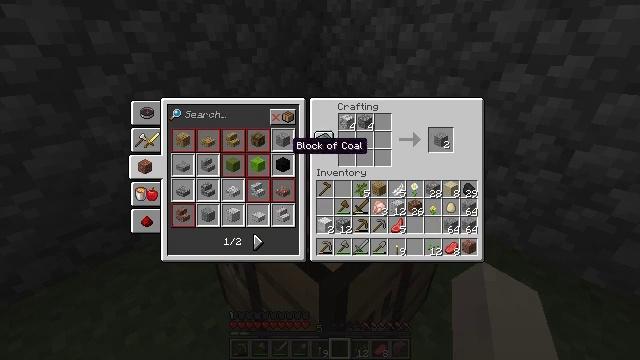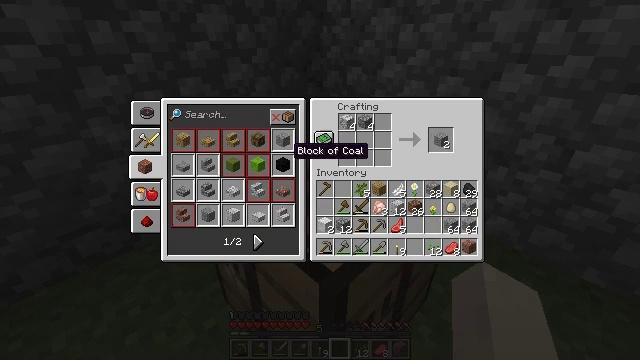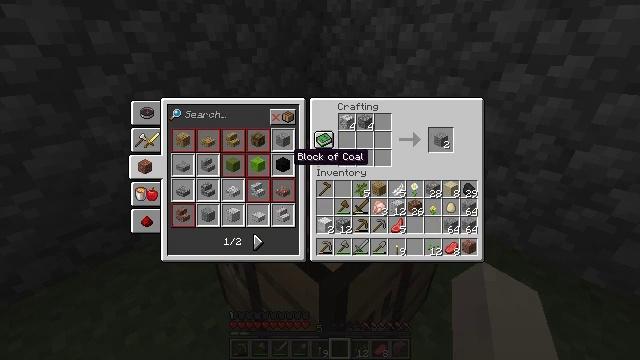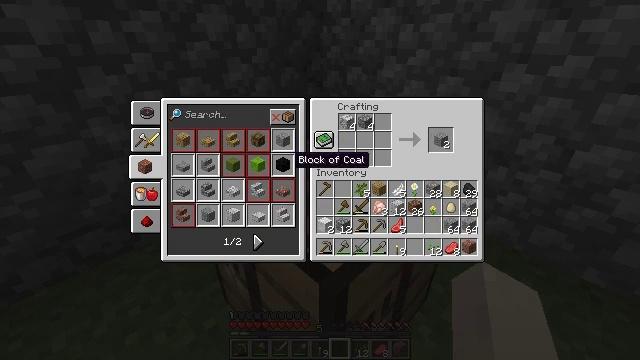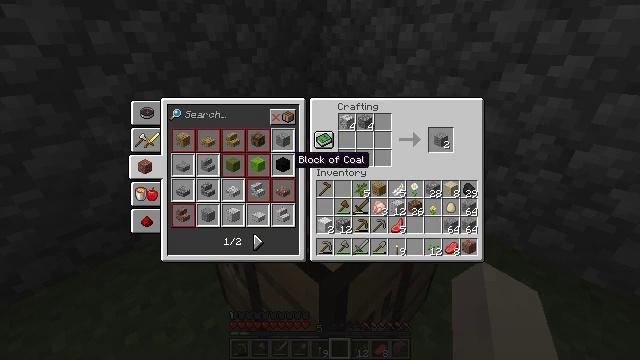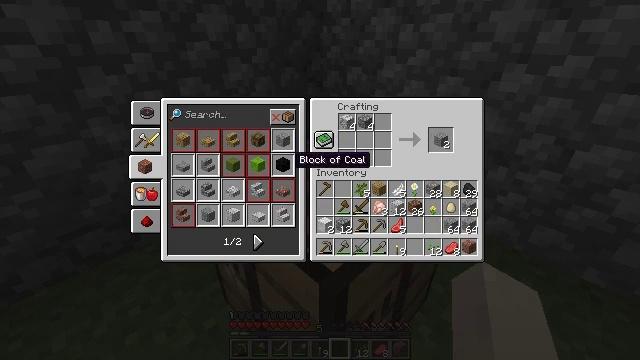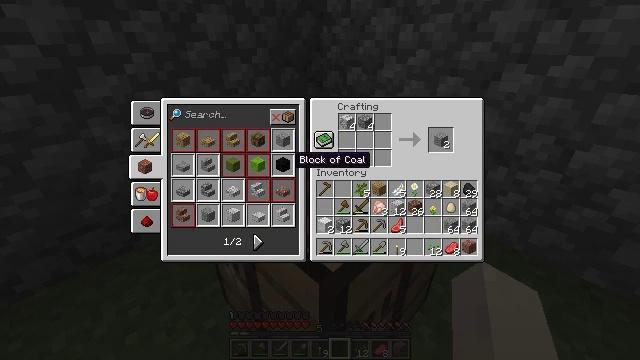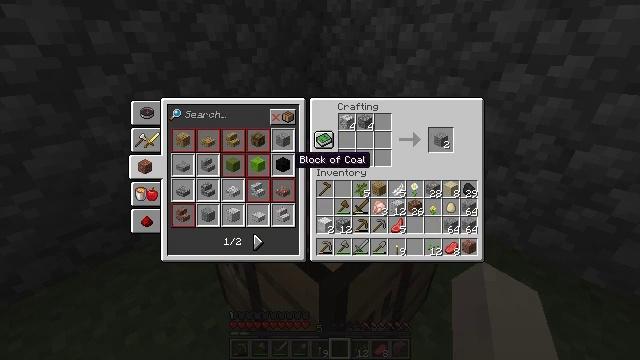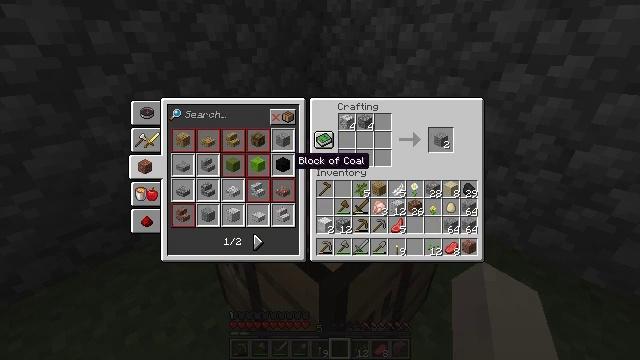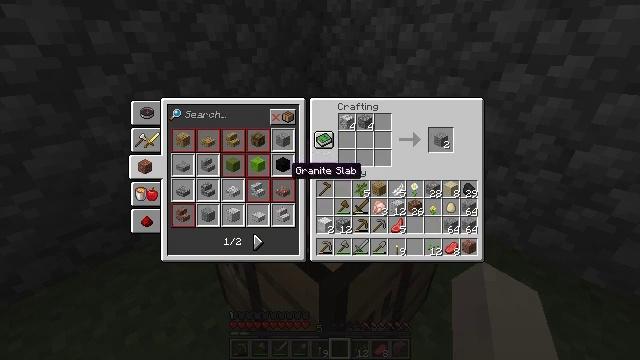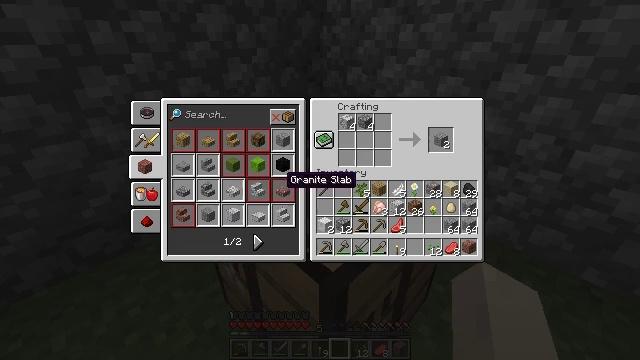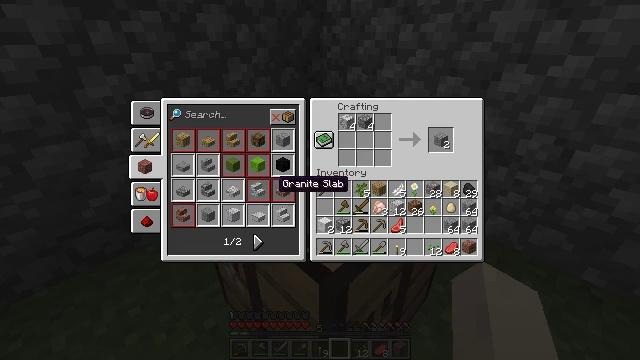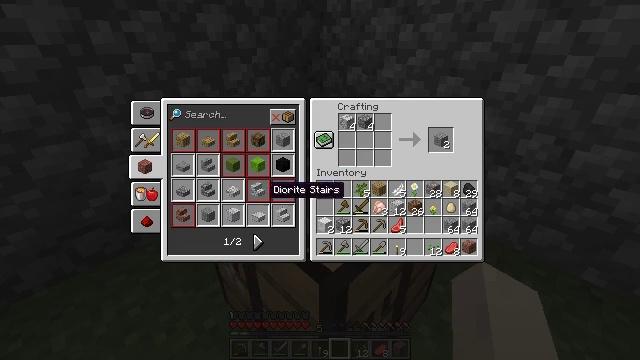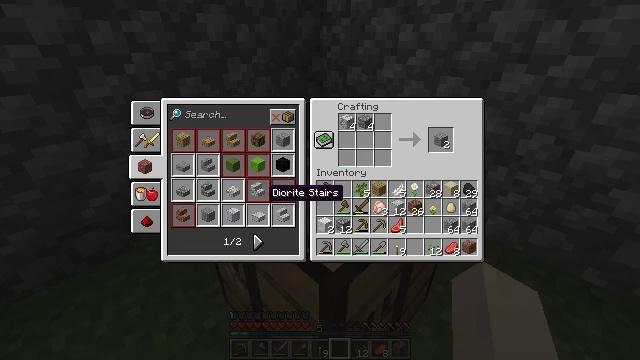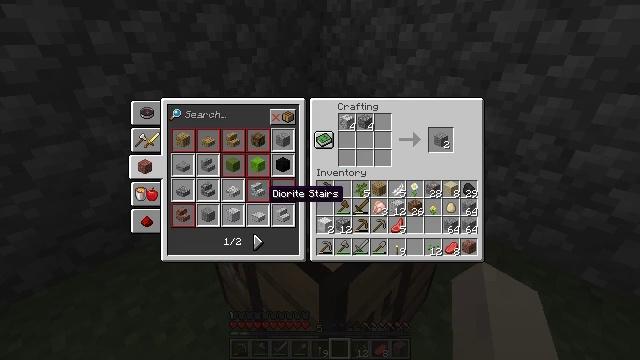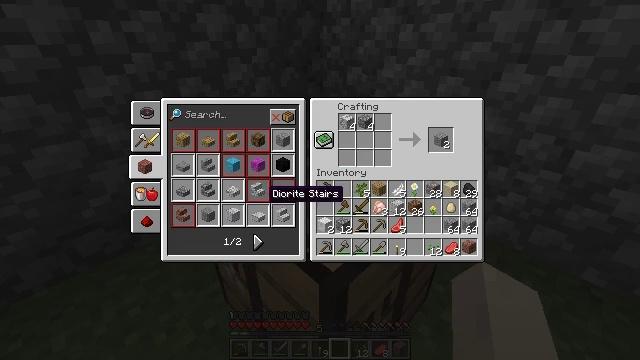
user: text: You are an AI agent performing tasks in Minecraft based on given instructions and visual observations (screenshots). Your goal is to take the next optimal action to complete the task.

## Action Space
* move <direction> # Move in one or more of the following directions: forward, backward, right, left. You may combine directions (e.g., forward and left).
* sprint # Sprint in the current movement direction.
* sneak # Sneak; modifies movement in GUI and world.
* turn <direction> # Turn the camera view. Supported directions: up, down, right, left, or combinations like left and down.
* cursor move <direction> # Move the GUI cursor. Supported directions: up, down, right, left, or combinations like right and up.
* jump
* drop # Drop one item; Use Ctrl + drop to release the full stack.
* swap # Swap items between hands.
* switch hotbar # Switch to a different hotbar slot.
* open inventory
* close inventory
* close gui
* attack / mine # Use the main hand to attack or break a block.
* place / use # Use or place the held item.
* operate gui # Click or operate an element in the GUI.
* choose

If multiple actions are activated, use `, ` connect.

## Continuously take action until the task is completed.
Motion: motion action
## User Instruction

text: Get an andesite slab by using andesite in the crafting table.
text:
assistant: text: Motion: no_op
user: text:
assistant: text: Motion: no_op
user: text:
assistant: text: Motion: no_op
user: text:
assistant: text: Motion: no_op
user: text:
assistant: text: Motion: no_op
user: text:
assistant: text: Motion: no_op
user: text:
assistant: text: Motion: no_op
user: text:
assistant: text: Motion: no_op
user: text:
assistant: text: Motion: cursor move down
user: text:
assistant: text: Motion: cursor move down
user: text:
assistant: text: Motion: cursor move left
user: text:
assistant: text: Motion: cursor move left
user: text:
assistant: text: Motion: no_op
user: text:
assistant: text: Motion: no_op
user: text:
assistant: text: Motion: no_op
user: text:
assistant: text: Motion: no_op
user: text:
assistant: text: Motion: no_op
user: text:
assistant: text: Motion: no_op
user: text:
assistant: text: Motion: cursor move left
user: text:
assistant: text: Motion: cursor move left
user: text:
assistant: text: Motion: no_op
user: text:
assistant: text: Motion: no_op
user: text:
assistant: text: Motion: no_op
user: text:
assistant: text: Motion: cursor move right
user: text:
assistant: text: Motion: cursor move right
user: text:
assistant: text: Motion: no_op
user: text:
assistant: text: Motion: no_op
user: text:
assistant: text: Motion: cursor move left
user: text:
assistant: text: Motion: cursor move left and down
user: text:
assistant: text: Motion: no_op